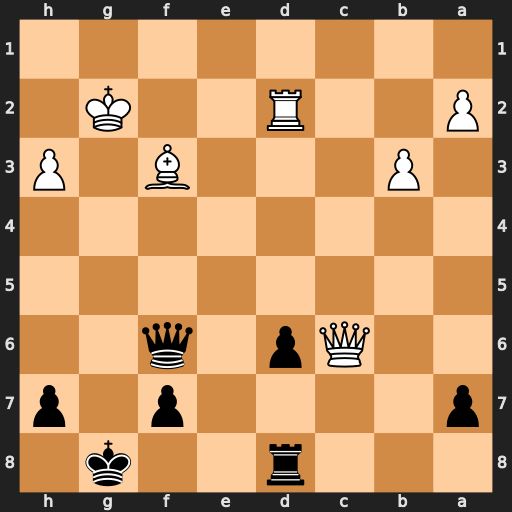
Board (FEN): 3r2k1/p4p1p/2Qp1q2/8/8/1P3B1P/P2R2K1/8
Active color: b
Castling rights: -
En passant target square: -
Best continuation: Qg5+ Bg4 Qxd2+